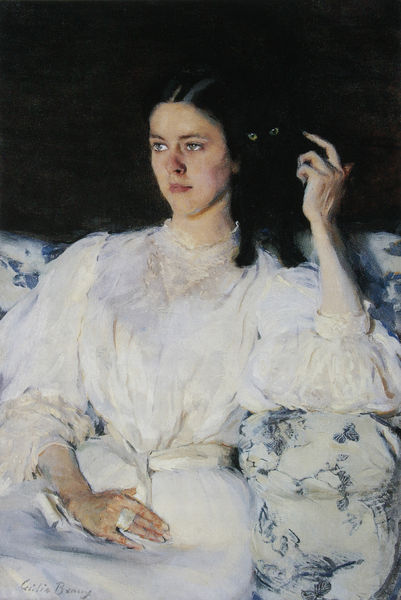
Titel: Sita and Sarita
Künstler: Cecilia Beaux
Standort: Paris
Institution: Musée d'Orsay
Schlagwörter: blau, dunkel, hand, kopf, weiß, grün, mädchen, sitzen, ausschnitt, finger, frau, frisur, geste, hintergrund, kleid, mund, nase, ohr, schmuck, schwarz, blick, blüten, dame, gürtel, schal, muster, schleife, wand, arm, augen, bluse, gesicht, spitze, weit, ärmel, bildnis, hals, hände, portrait, porträt, haare, sessel, stoff, augenbrauen, hübsch, kinn, kontrast, lippen, locken, mittelscheitel, rosa, scheitel, schulter, schön, hellblau, taille, wangen, sofa, lehne, pflaster, haltung, zöpfe, amerika, kissen, polster, zeigefinger, ornamente, junge frau, couch, nagel, nägel, ring, ohrläppchen, katze, knochig, fingerring, kater, pupille, streicheln, kraulen, schoss, arrogant, fingernägel, zigarette, frauenportrait, adern, bleich, schwaru, ader, nasenflügel, batist, sehne, sehnen, schwarzhaarig, katzenaugen, florales muster, fingernagel, grüne augen, junge dame, tippen, pflaste, schwarze katze